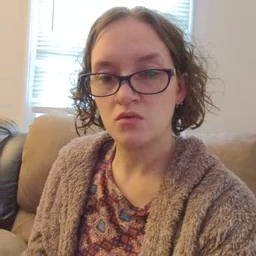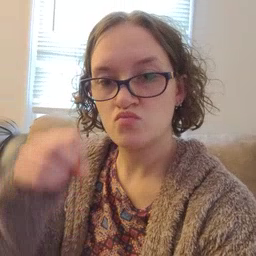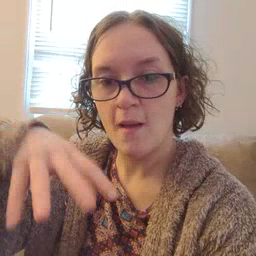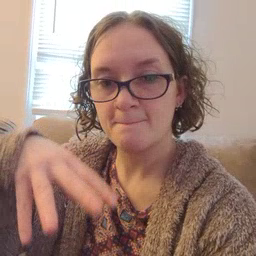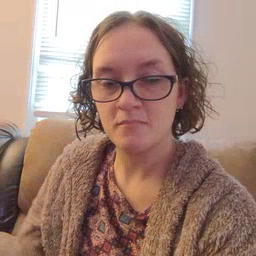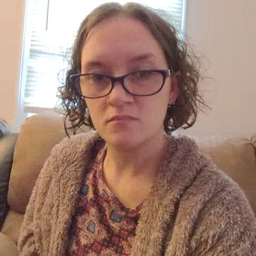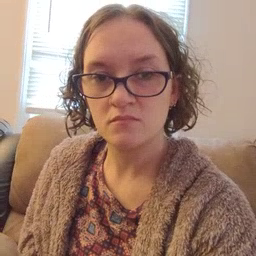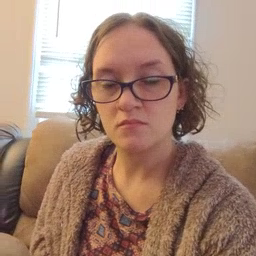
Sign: drop